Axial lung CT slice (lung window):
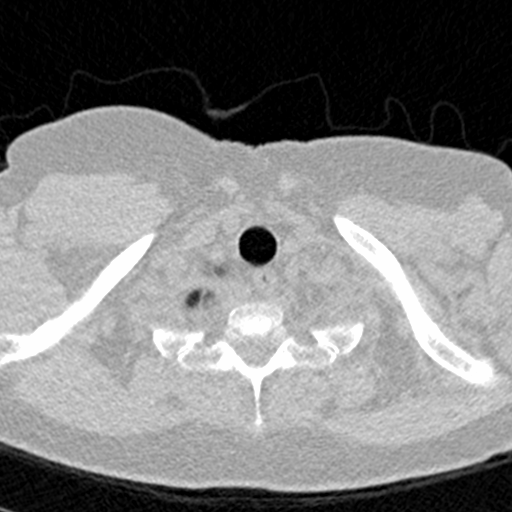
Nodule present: no